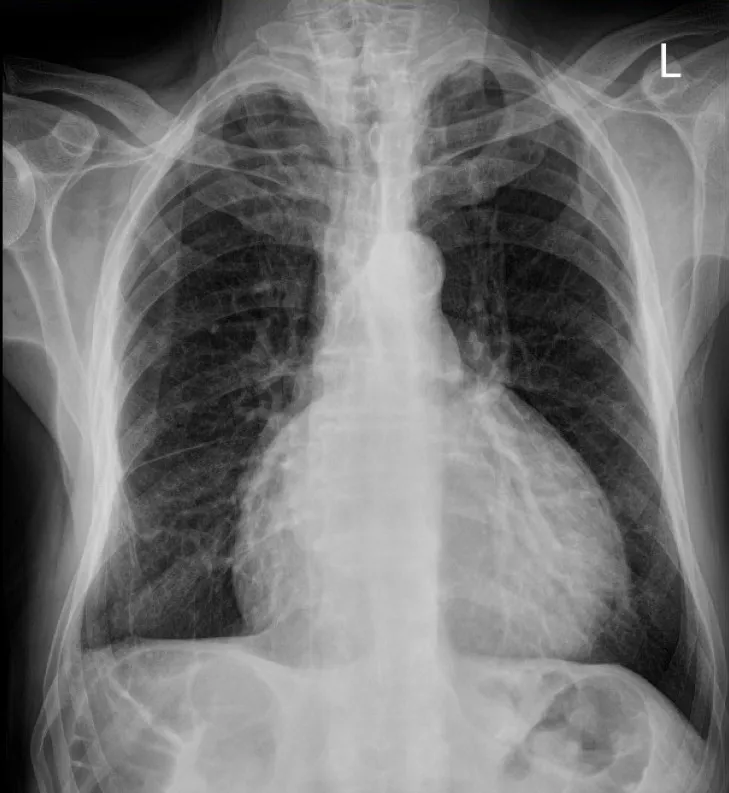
Cardiomegaly in chest X-ray (posterior-anterior view).
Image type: radiology (x_ray)